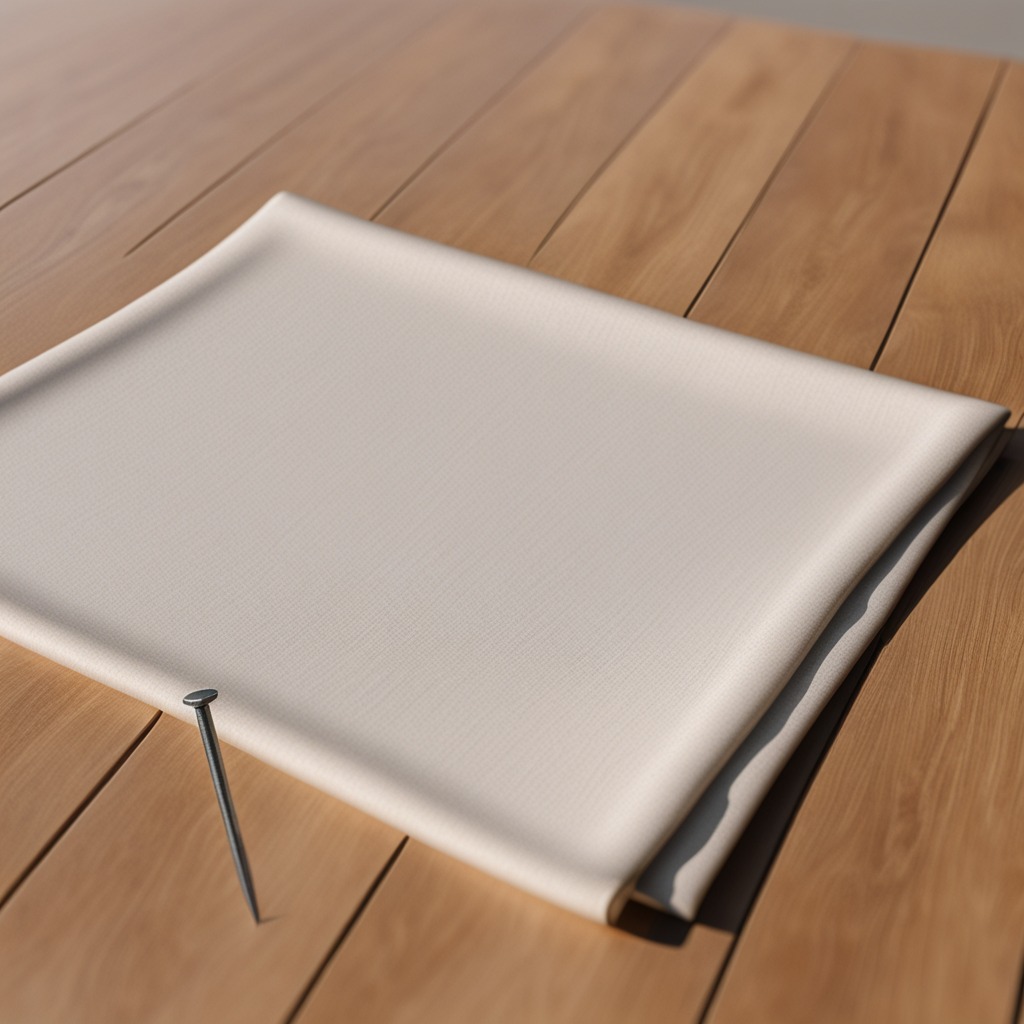
A nail is lying on a wooden table.